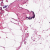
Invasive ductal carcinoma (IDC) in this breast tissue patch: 0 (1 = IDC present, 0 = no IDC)